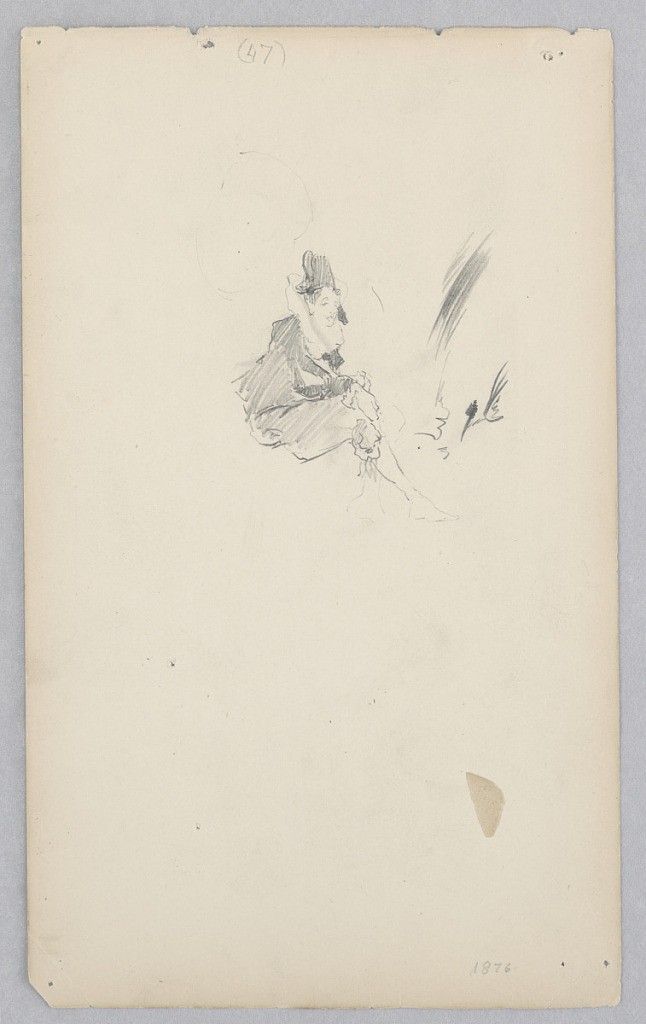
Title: Woman
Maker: Robert Frederick Blum, American, 1857–1903
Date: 1876
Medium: Graphite on wove paper
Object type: Drawing
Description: Sketch of a female figure seated dressed in a gown with collar and hat.